Interaction volume radius: 10 \u00c5
Interaction volume height: 10 \u00c5
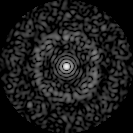
Disorder parameter: 0.8427